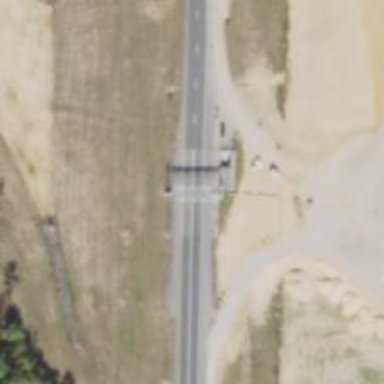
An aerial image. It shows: Toll gantry on the road.